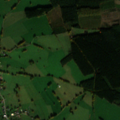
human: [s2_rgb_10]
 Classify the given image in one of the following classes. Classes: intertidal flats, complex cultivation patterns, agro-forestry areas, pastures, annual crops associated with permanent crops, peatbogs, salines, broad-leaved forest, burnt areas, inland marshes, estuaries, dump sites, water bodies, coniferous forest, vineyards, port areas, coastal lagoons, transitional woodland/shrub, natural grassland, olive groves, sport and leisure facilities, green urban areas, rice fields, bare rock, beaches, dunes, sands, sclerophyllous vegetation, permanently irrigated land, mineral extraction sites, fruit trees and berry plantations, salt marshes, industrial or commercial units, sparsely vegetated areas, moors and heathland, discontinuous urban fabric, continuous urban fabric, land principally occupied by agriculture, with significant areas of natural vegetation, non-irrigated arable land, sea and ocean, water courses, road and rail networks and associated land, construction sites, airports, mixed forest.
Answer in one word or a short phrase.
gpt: pastures, coniferous forest, mixed forest